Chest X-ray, AP view. Patient: 63 years old, sex F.
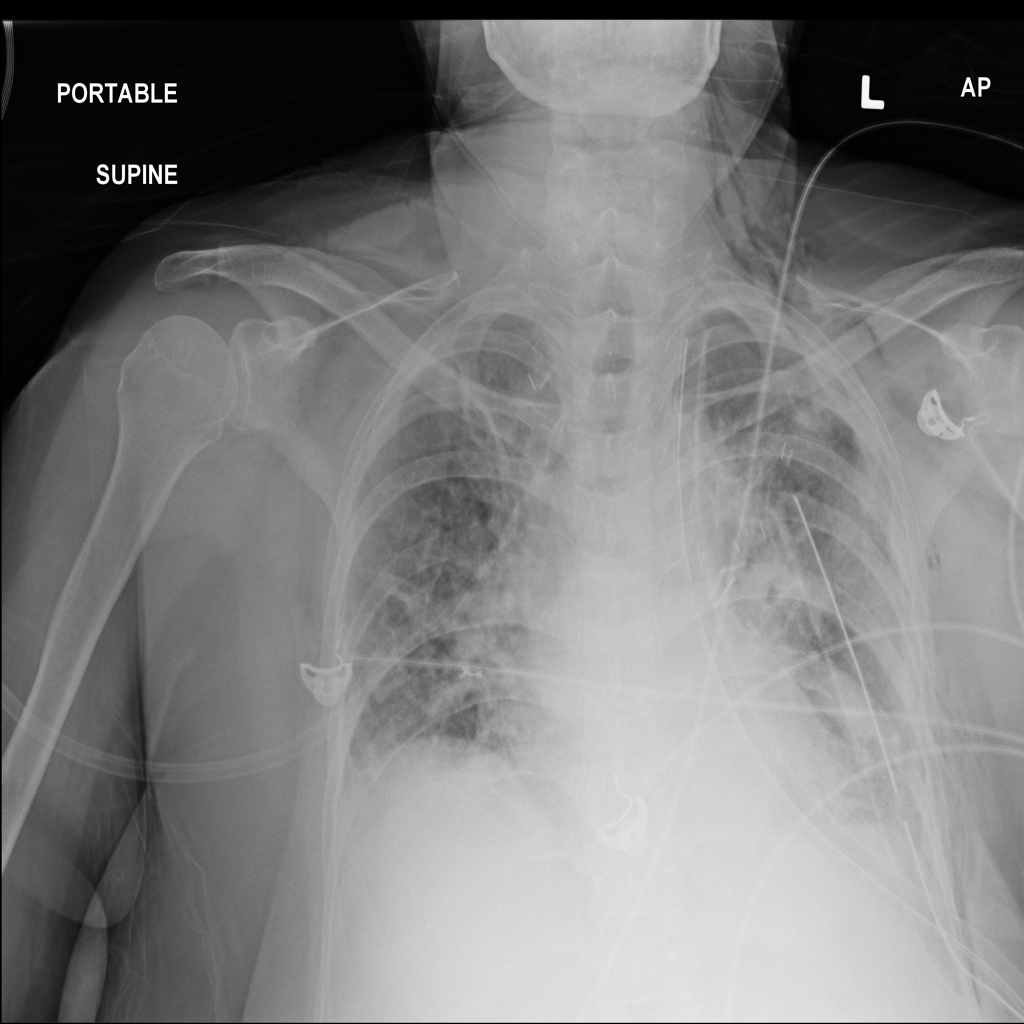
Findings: No Finding